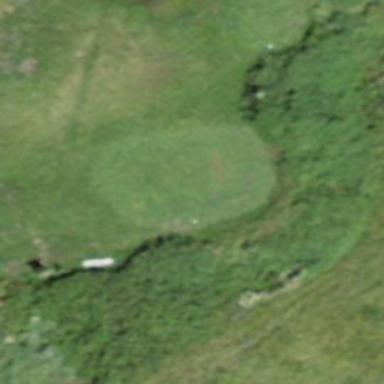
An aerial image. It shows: Golf tee.